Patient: sex M, age 61
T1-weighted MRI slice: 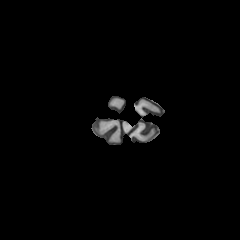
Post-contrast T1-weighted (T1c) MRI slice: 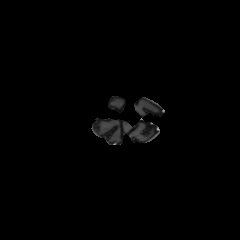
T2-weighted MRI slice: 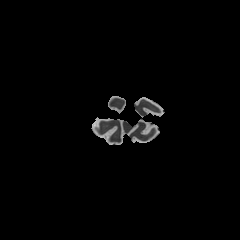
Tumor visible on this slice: no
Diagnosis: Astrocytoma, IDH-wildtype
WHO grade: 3